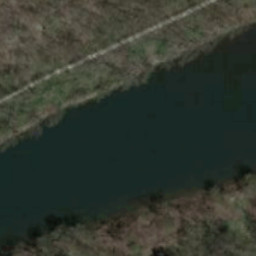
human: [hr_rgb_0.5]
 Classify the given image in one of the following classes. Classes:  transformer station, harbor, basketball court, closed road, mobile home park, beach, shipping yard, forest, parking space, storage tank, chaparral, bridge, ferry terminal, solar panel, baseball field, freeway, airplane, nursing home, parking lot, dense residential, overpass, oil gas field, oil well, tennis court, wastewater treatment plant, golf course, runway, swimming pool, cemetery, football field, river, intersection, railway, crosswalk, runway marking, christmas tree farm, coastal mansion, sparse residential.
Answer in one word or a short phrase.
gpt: river